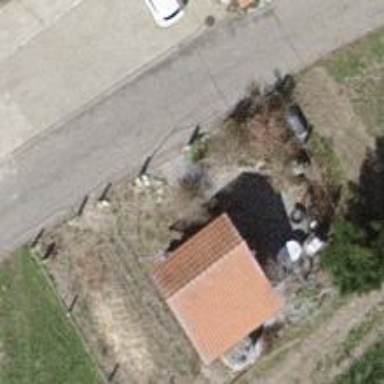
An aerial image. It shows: Hut.